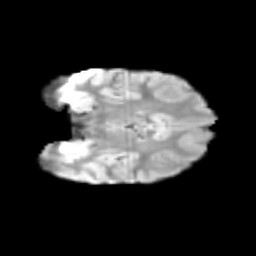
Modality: T2w
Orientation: coronal
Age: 10
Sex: female
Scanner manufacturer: siemens
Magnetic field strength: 3 T
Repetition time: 3.8 s
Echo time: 0.07 s